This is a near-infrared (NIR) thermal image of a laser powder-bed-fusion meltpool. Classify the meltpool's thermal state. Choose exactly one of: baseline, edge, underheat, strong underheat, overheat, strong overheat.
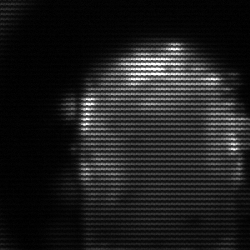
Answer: baseline